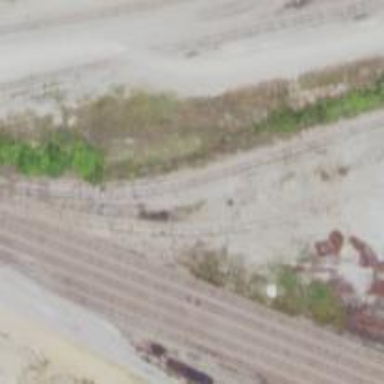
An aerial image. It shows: Railway spur service.